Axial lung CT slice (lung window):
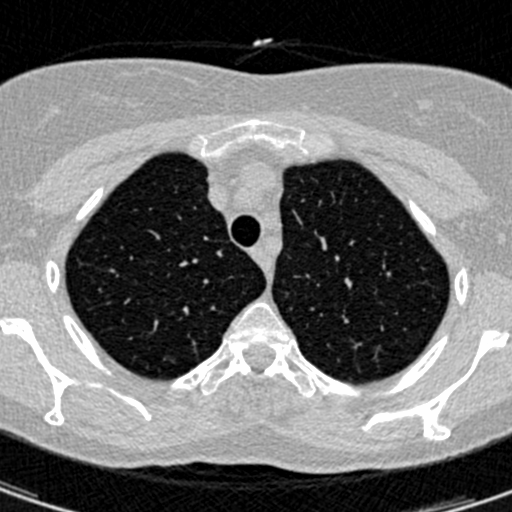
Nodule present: no